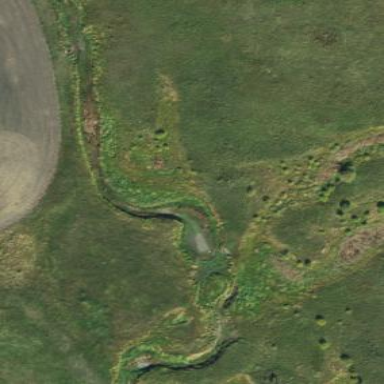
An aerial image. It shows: River flowing through the landscape.